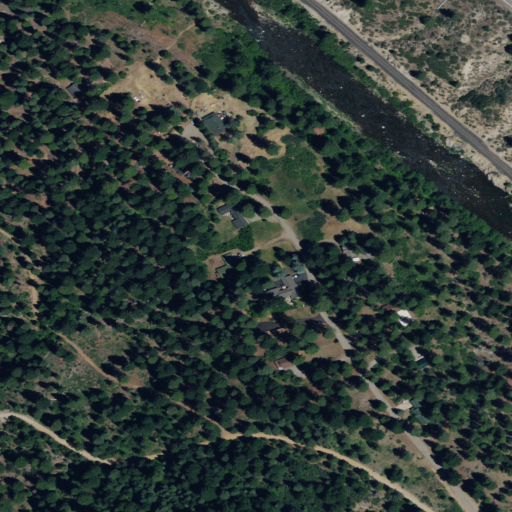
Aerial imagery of bar in California named Layman Bar containing evergreen forest, shrub, open development, herbaceous wetlands, and medium intensity development